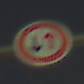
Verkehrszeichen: VorrangDesGegenverkehrs
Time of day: Night
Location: Outdoor (Urban)
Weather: PartlyCloudy
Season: NotSpecified
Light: Artificial